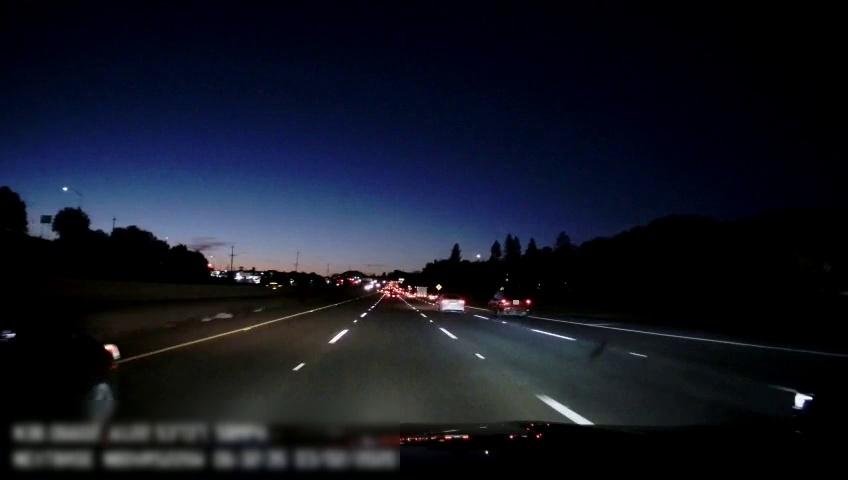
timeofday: Night
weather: Other
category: Drivable Space
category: Vehicles | SUV
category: Vehicles | Car
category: Vehicles | Car
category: Vehicles | Car
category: Vehicles | Other LV
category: Lanes | Alternate Lane
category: Lanes | Current Lane
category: Lanes | Current Lane
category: Lanes | Alternate Lane
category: Lanes | Alternate Lane